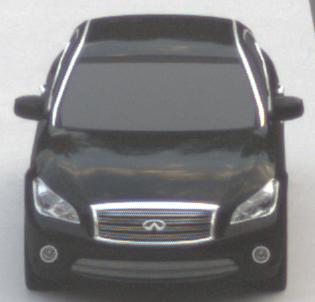
Make: Infiniti
Model: M 37
Detailed model: M (Y51)
Model produced from: 2010/10
Model produced until: 2013/11
Doors: 4
Color: black
Road condition: dry road
Daytime: sunrise or sunset
Contrast: low contrast